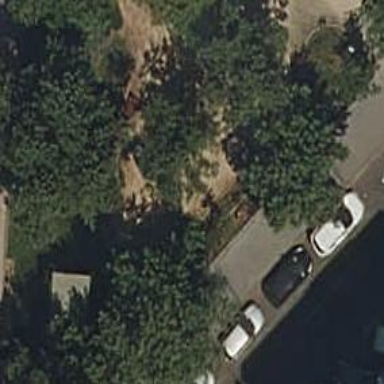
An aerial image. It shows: Dog park for leisure land.